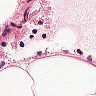
Metastatic tissue present: no